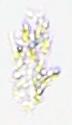
Label: Detritus